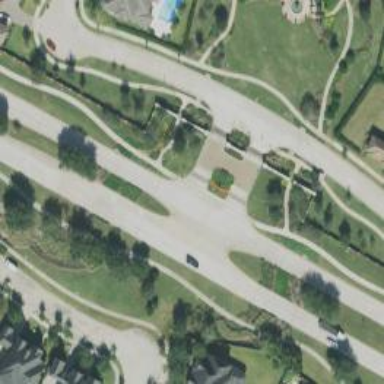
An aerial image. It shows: Secondary link road.